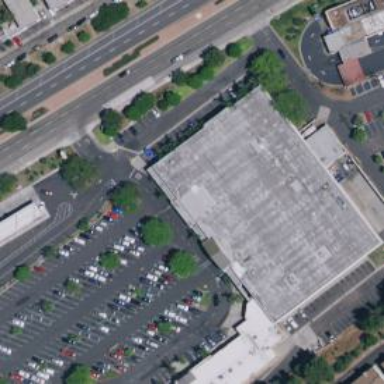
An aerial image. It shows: Retail building categorized as commercial.